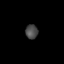
Tissue: skin
Cell type: Epithelial cells
Senescence score: 0.2755
Nuclear area (px): 177
Mean DAPI intensity: 72.147